Interaction volume radius: 10 \u00c5
Interaction volume height: 25 \u00c5
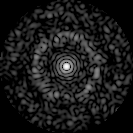
Disorder parameter: 0.8624